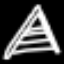
Label: The Eiffel Tower